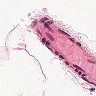
Metastatic tissue present: no